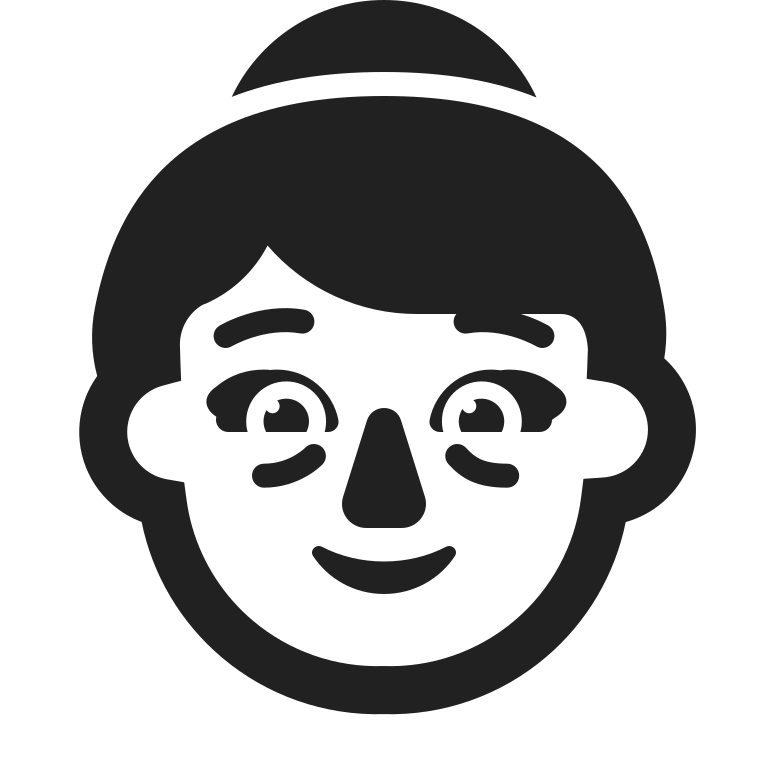
old woman high contrast default